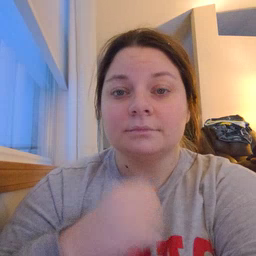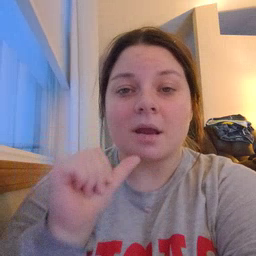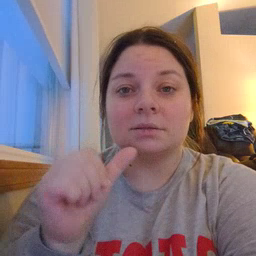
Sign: aunt